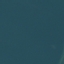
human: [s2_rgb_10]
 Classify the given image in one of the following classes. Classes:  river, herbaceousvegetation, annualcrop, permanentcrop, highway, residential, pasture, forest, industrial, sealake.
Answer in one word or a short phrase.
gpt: SeaLake